Interaction volume radius: 5 \u00c5
Interaction volume height: 15 \u00c5
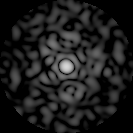
Disorder parameter: 0.8562